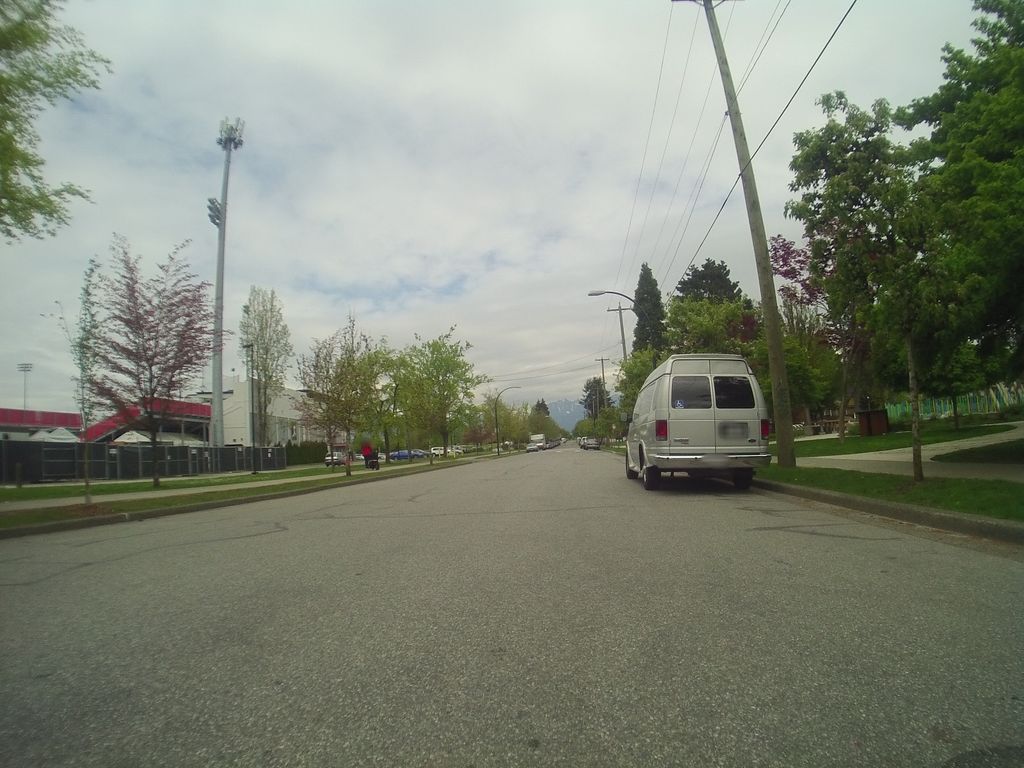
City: vancouver